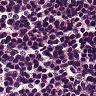
Metastatic tissue present: no